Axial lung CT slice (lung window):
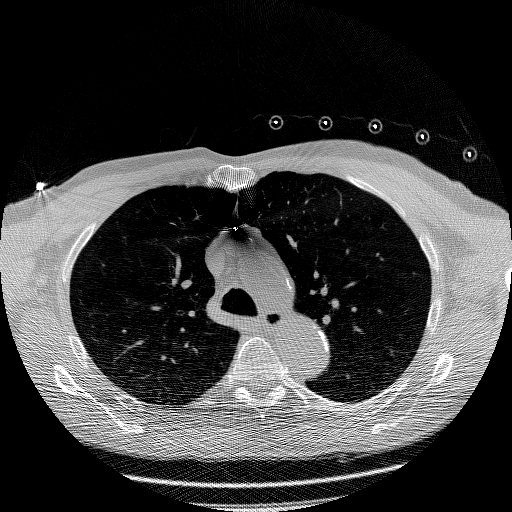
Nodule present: no